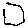
Label: hexagon